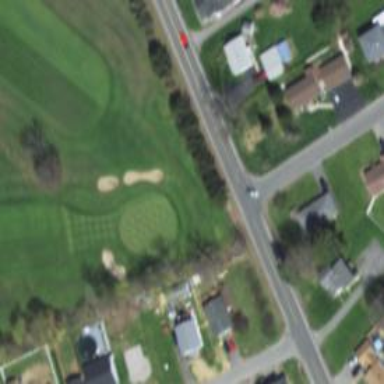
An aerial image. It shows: Golf tee on grassy land.